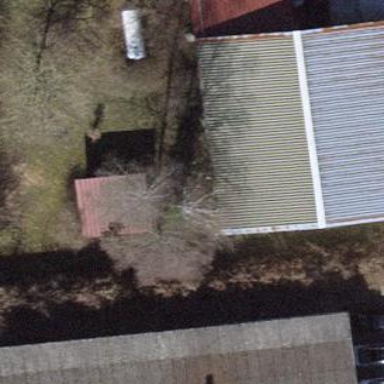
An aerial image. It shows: Industrial building.